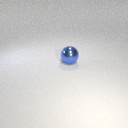
large blue metal sphere